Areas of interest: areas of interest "South China City Exhibition and Convention Center"
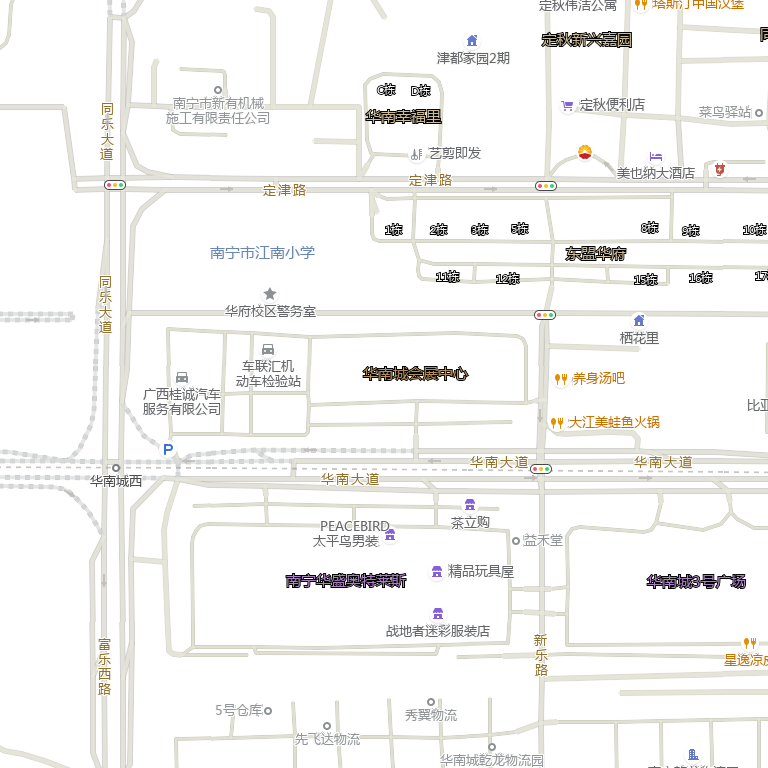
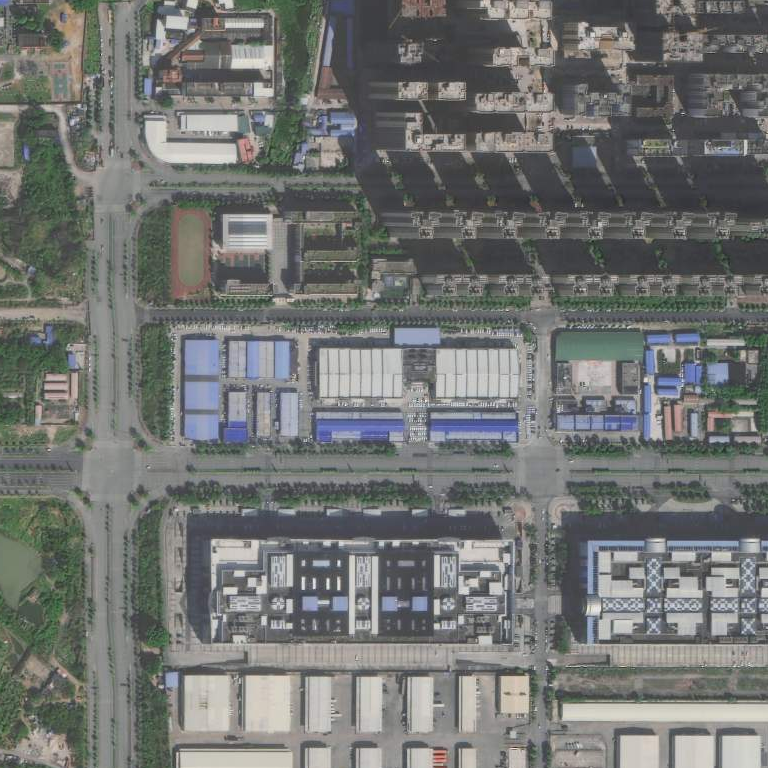